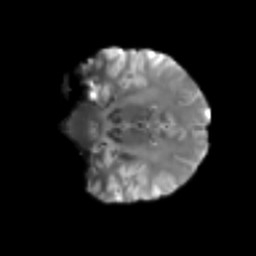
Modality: T2w
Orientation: coronal
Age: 37
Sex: male
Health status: healthy
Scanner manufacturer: siemens
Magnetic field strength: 3 T
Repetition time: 3.6 s
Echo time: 0.092 s